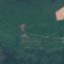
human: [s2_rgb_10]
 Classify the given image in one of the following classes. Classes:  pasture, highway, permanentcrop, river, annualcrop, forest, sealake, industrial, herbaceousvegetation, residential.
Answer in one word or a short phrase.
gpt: Pasture